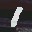
Label: 1